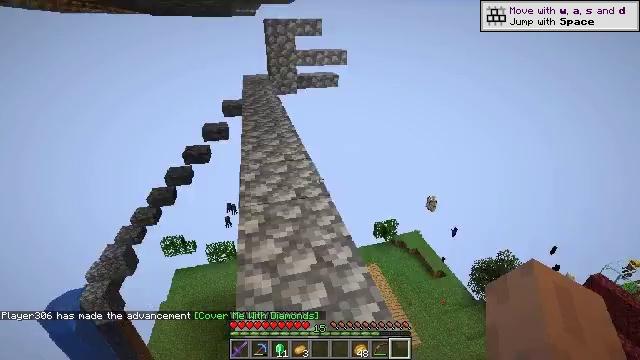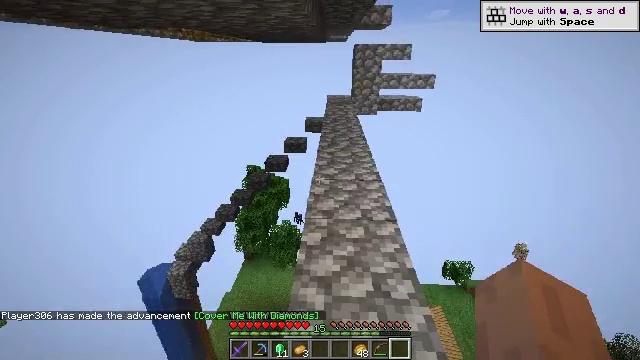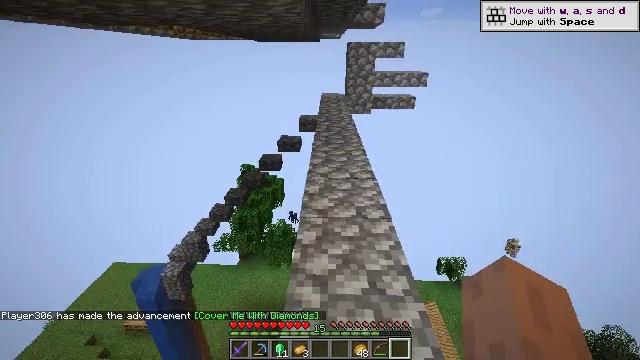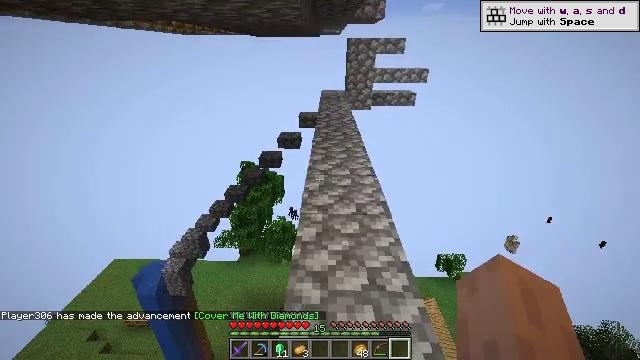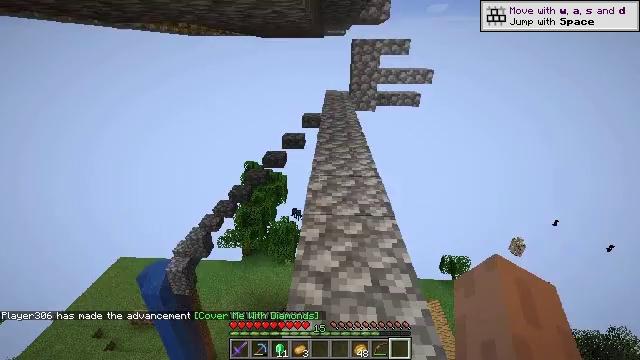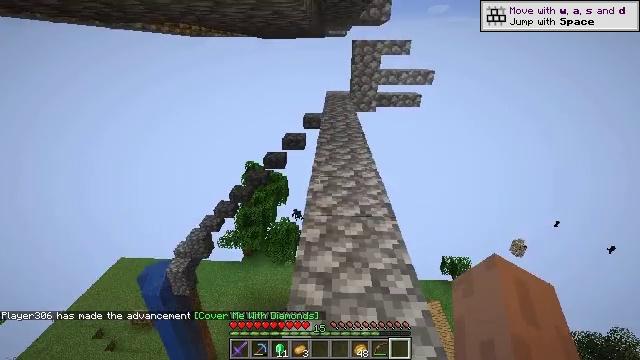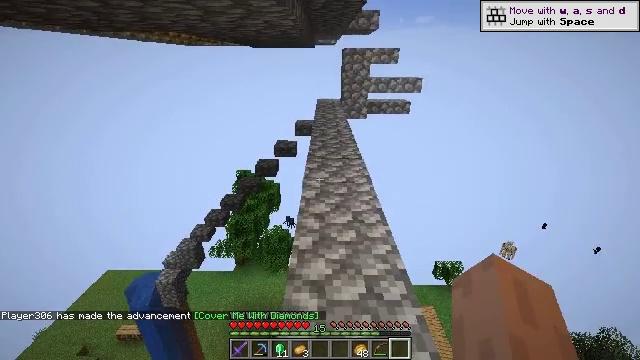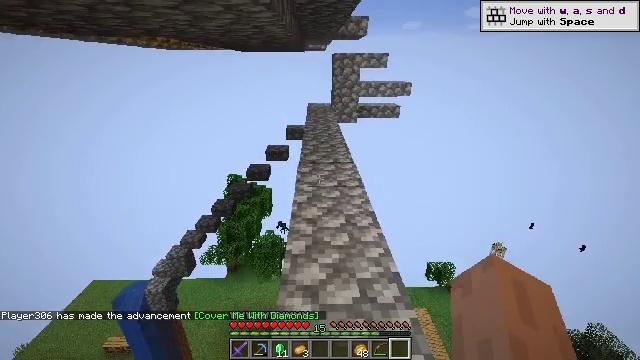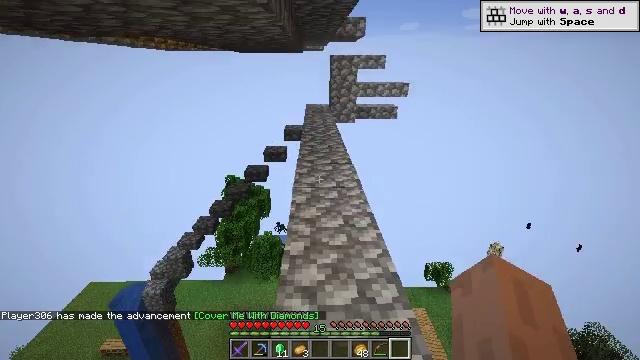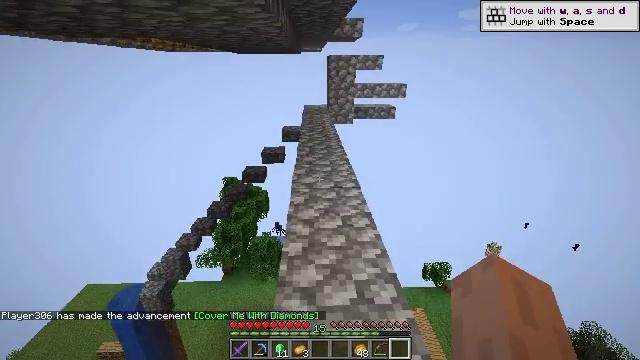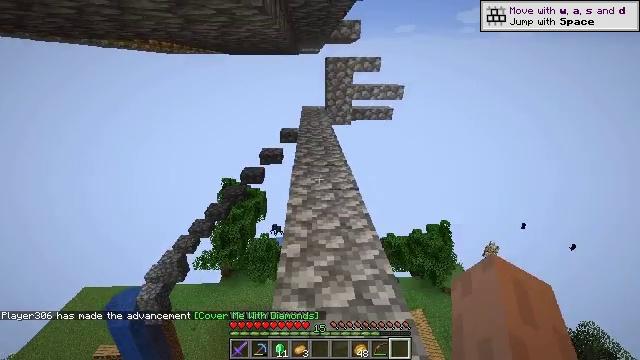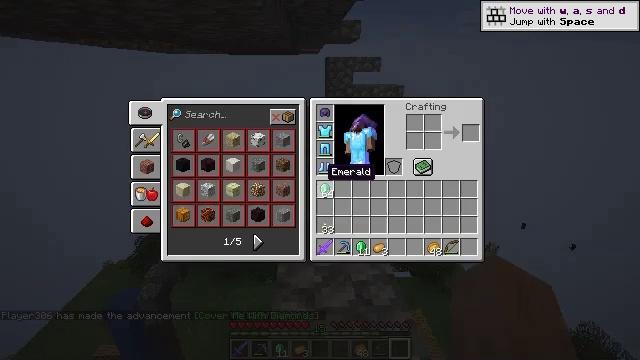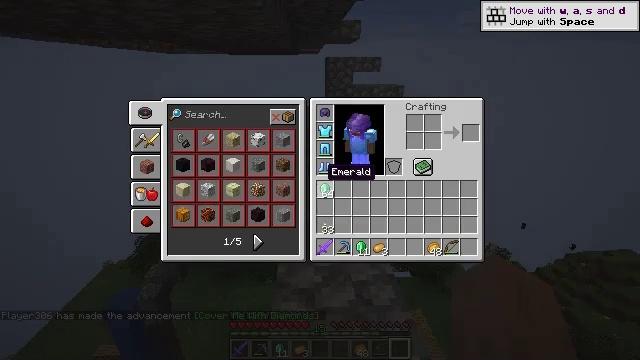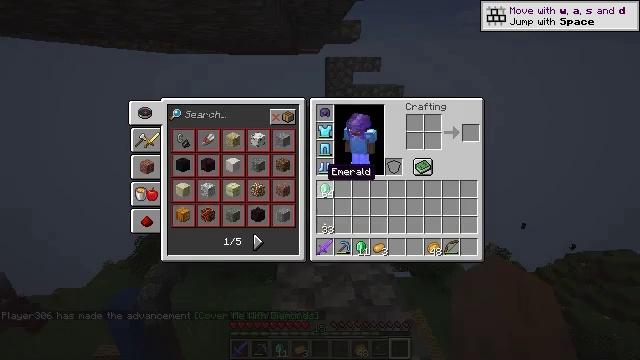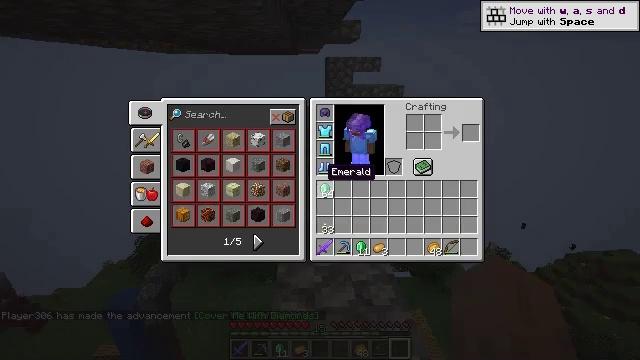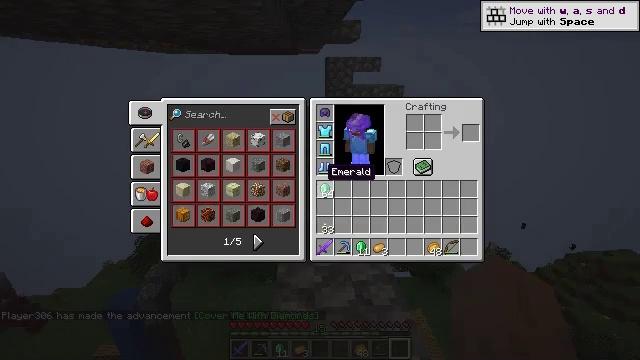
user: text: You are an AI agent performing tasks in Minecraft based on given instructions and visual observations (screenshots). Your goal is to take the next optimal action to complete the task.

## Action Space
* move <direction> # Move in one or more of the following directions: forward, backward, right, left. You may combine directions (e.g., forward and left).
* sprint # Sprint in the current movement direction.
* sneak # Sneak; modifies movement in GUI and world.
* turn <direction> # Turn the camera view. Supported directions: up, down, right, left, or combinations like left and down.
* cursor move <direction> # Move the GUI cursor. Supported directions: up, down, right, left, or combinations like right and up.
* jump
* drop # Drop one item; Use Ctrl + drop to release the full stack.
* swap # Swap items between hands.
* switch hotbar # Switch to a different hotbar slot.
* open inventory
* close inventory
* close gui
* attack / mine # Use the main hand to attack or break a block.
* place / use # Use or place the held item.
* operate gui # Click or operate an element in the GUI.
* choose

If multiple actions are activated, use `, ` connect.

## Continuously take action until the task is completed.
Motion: motion action
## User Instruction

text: Digging the cobblestone underground.
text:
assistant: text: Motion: turn left and up
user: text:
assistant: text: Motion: turn right
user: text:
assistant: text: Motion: no_op
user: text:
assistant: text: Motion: no_op
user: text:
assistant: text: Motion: no_op
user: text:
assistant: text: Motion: turn right and up
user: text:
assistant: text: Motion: turn right
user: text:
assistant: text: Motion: no_op
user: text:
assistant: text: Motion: no_op
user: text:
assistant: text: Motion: no_op
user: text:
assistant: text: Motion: open inventory
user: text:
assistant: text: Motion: open inventory
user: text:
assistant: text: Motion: no_op
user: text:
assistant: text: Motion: no_op
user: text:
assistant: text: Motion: no_op
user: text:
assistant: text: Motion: no_op
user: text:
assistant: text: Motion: no_op
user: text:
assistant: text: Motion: close inventory
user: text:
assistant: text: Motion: close inventory
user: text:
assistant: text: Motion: no_op
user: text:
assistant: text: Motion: move forward
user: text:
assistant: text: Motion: move forward
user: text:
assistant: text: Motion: no_op
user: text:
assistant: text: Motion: move forward
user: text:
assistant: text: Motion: move forward
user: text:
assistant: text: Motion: move forward
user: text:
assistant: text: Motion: move forward
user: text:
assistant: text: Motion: move forward
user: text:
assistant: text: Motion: move forward
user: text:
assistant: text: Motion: move forward